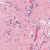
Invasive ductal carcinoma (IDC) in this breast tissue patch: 0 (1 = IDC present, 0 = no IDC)